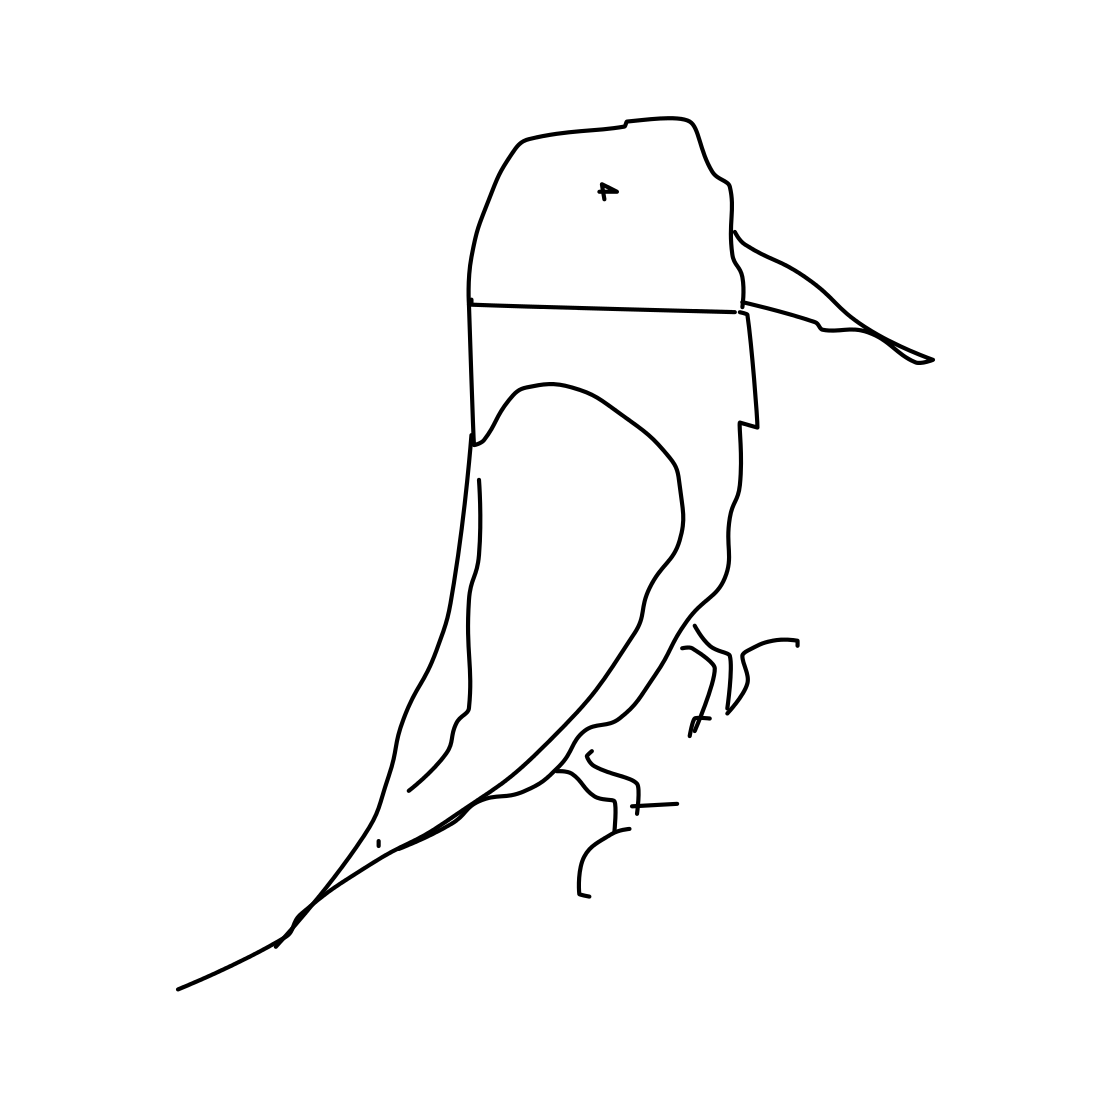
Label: parrot